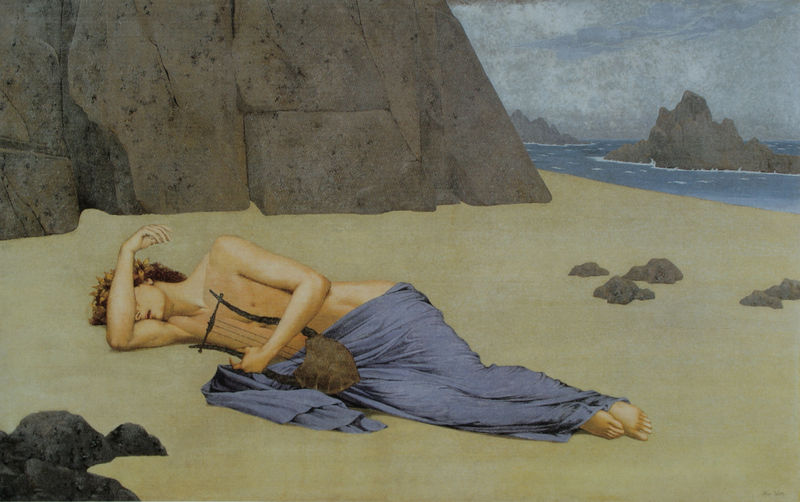
Titel: Klage des Orpheus
Künstler: Alexandre Séon
Standort: Paris
Institution: Musée d'Orsay
Schlagwörter: akt, berg, blau, felsen, gemälde, held, himmel, mann, meer, nackt, schatten, schlaf, wasser, wolken, landschaft, sand, see, ufer, braun, brust, frau, grau, haar, licht, mund, schwarz, weiss, tuch, wolke, malerei, symbolismus, arm, arme, falten, mensch, stein, steine, tod, tot, instrument, öl, horizont, natur, gewässer, insel, haare, musik, musiker, lippe, lippen, locken, beine, bein, füße, gischt, küste, strand, wellen, liegen, schlafen, schlafend, furchen, fels, klippen, risse, schaum, festhalten, muse, faltenwurf, junge, surreal, fugen, fuss, sandstrand, barfuß, mythologie, jüngling, mystisch, griechenland, gebirg, felsbrocken, schaumkronen, saiten, hermes, harfe, lyra, verhüllt, erschöpft, leier, grieche, schildkröte, mystik, schlafender, musikerin, rillen, gestrandet, erschöpfung